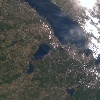
Label: land